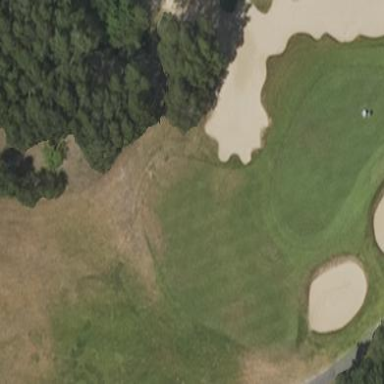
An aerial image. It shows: Golf fairway in the image.